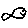
Label: fish